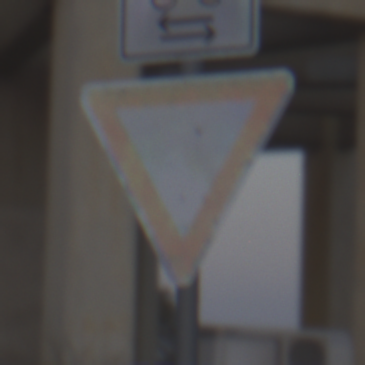
Verkehrszeichen: VorfahrtGewaehren
Zusatzzeichen oben: RichtungsangabeDurchPfeile9
Umgebung: Outdoor, Suburban
Tageszeit: SunriseSunset
Wetter: Clear
Licht: Natural
Jahreszeit: NotSpecified
Kontrast: LowContrast